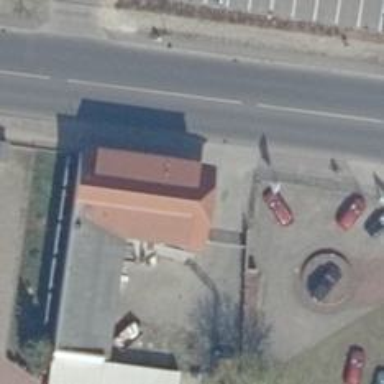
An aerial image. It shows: Restaurant.